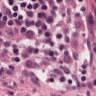
Metastatic tissue present: no